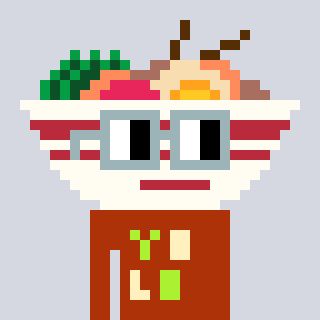
a pixel art character with square dark gray glasses, a noodles-shaped head and a hotbrown-colored body on a cool background